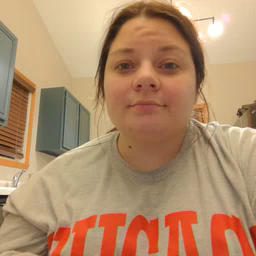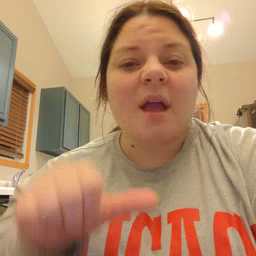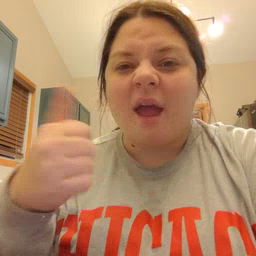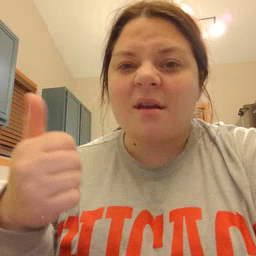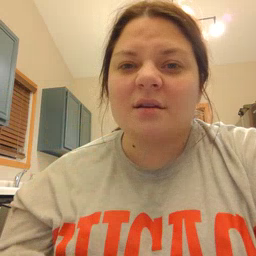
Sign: any